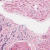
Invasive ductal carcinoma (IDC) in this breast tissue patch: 1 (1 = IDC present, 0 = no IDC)